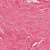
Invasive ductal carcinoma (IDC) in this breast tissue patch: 0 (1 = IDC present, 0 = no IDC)